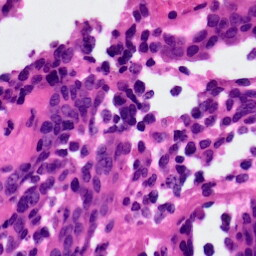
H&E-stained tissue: Ovarian